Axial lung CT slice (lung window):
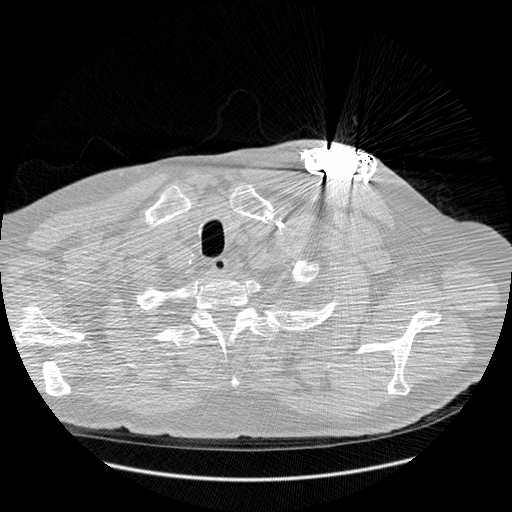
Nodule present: no